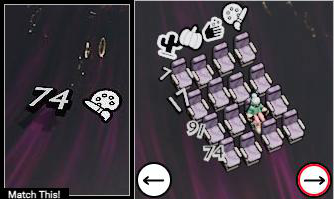
Task: seats
Answer: no